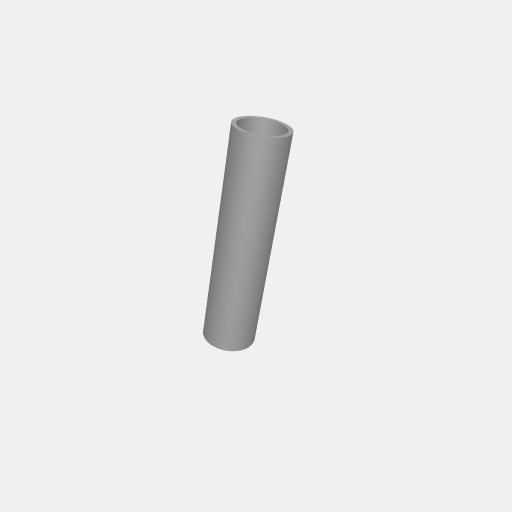
Part: AluminumTube10ID12OD50